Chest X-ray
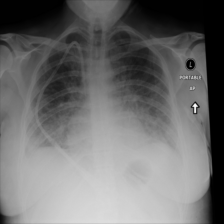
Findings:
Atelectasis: negative
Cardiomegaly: negative
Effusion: negative
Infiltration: negative
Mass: negative
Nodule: negative
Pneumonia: negative
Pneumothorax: negative
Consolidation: negative
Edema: positive
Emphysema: negative
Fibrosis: negative
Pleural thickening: negative
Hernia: negative